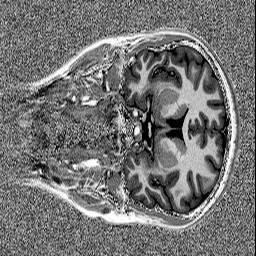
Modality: MP2RAGE
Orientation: coronal
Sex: female